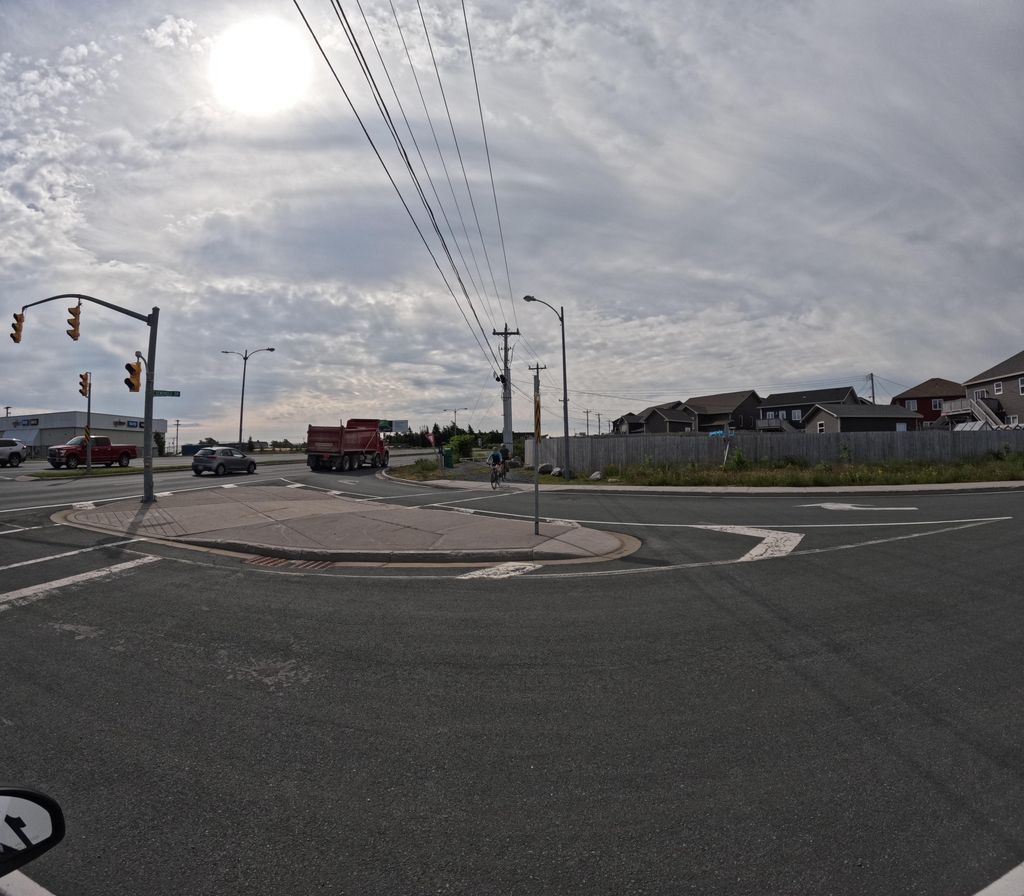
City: st_johns